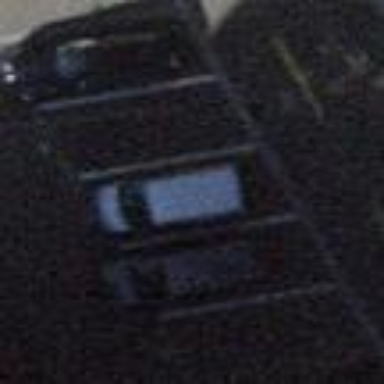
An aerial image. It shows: Street-side parking area.